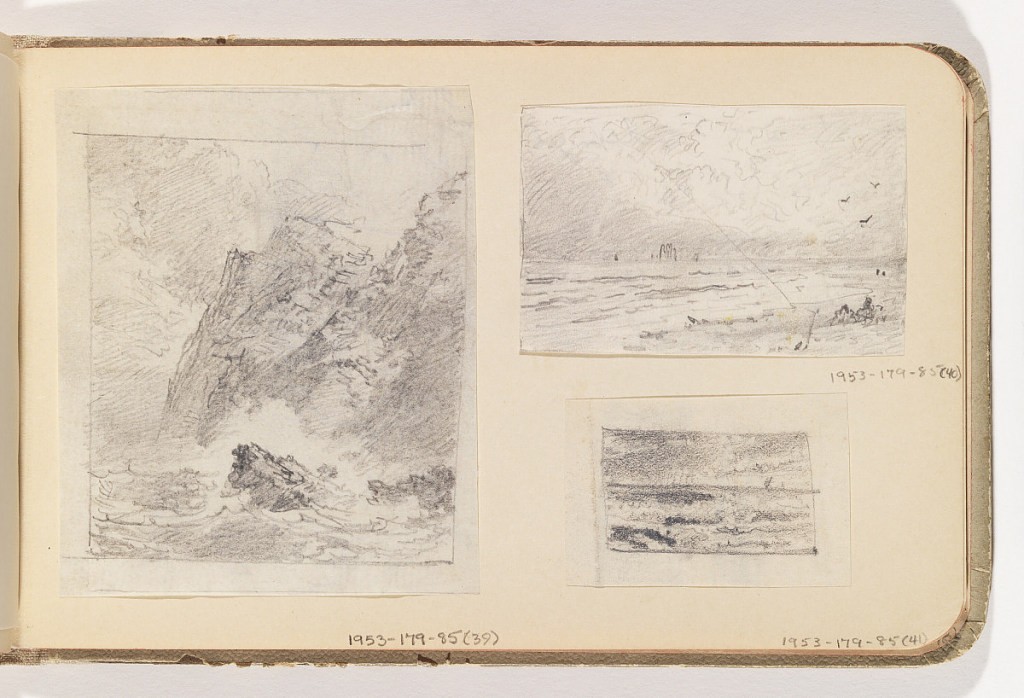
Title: Steep Cliffs with Rocks Below
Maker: William Trost Richards, American, 1833–1905
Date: late 19th century
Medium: Graphite on off-white-colored (soiled) laid paper, mounted
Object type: Album page
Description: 1953-179-85-39: View of two tall cliffs at right with water splshi...;     1953-179-85-40: Sketch of ocean breaking on beach with ships on ho...;     1953-179-85-41: Sea with boats on horizon at center and right.50